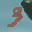
Label: 3